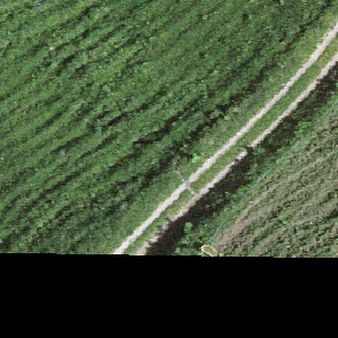
Label: other